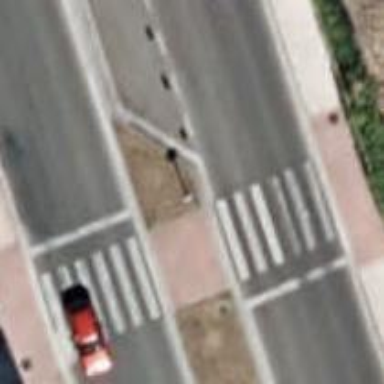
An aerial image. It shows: Bollard barrier.